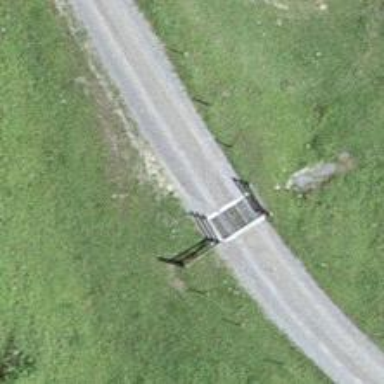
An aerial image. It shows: Cattle grid.